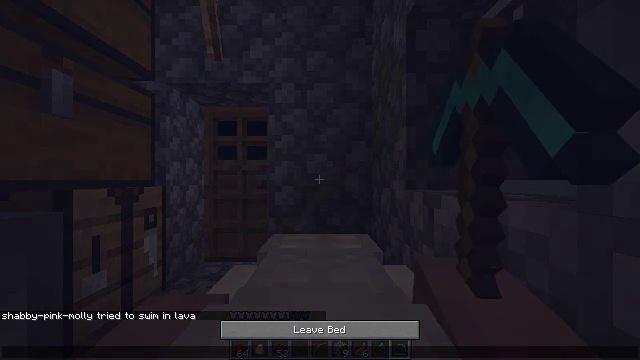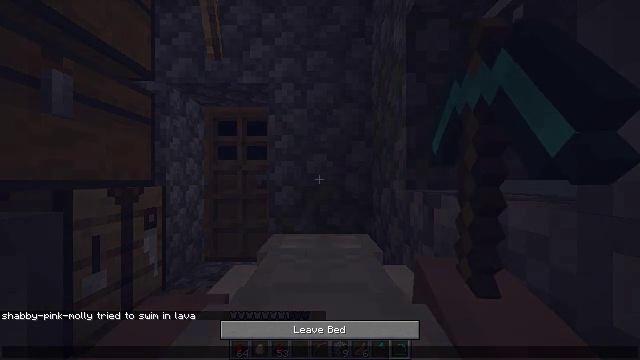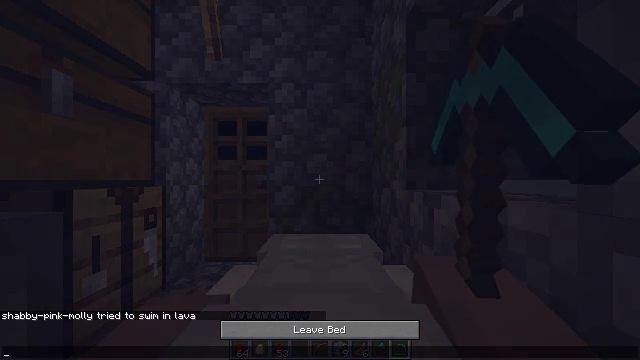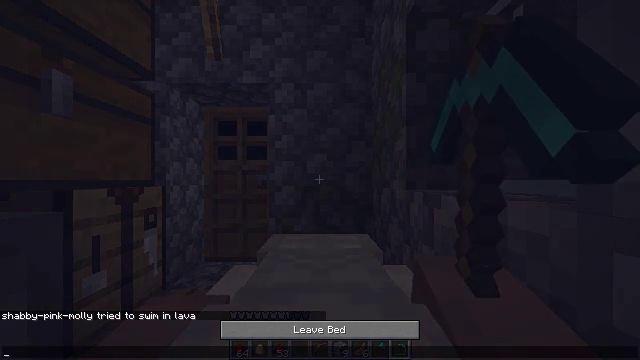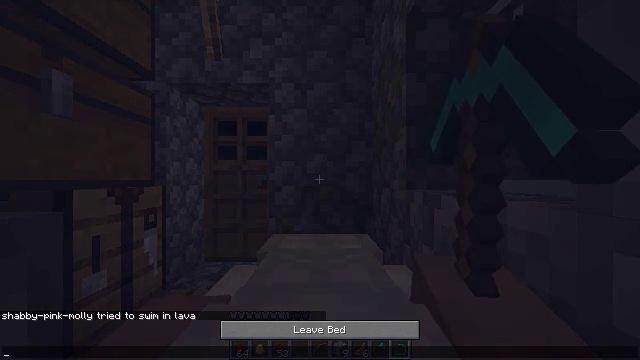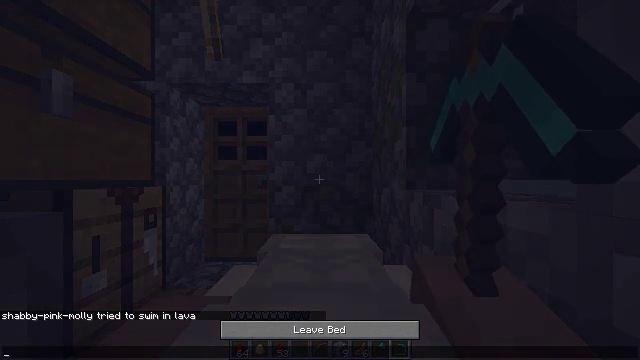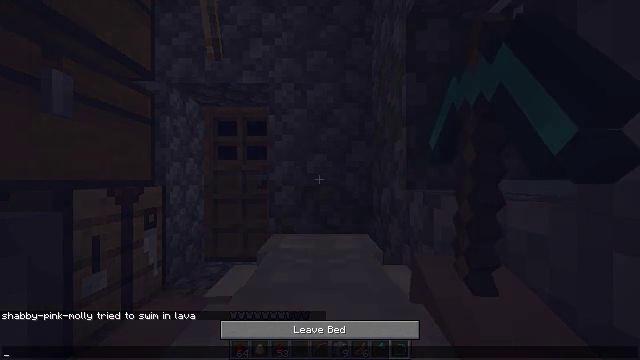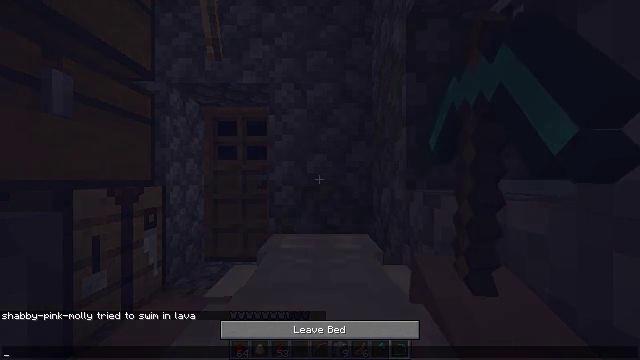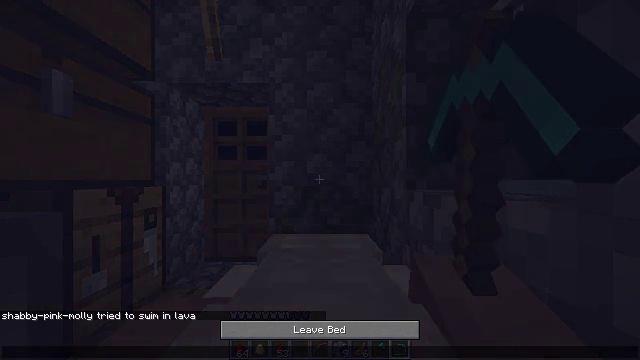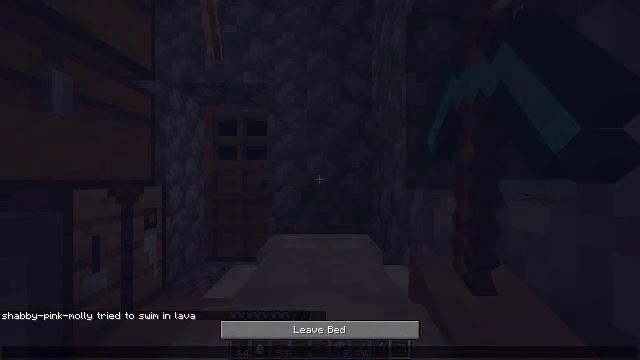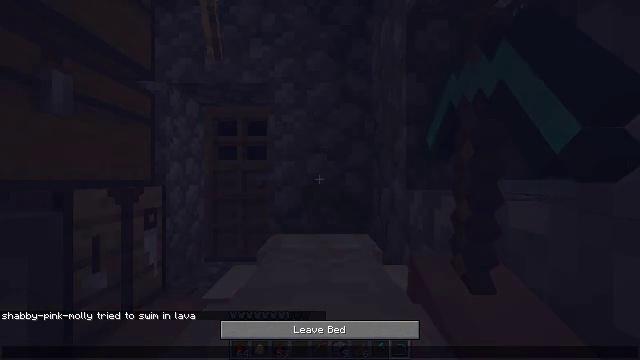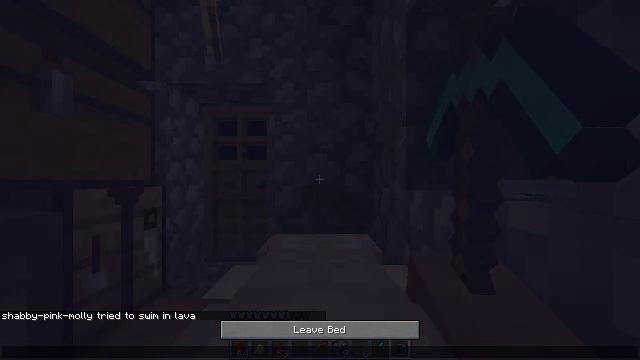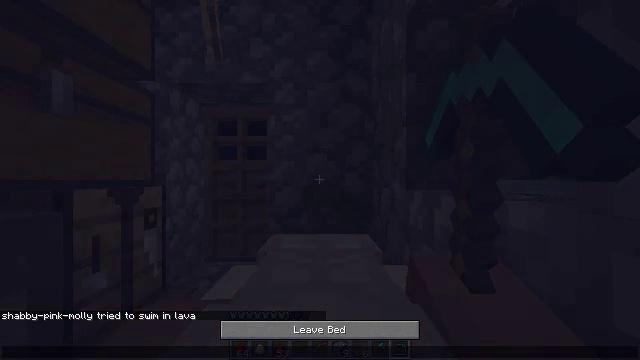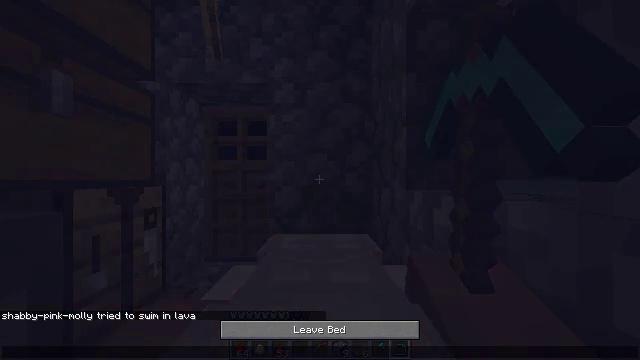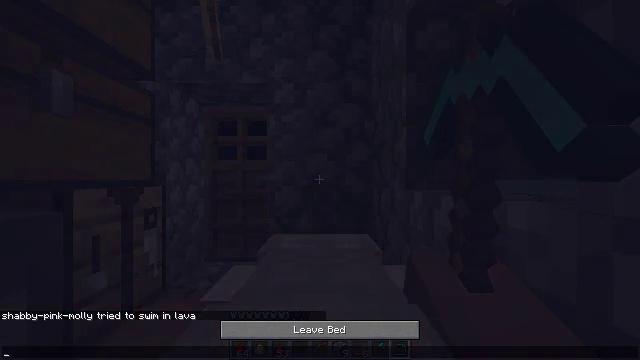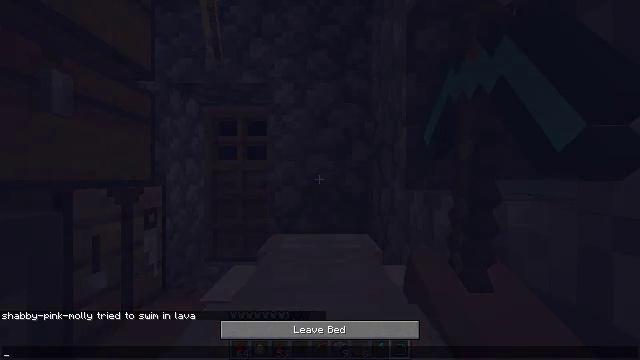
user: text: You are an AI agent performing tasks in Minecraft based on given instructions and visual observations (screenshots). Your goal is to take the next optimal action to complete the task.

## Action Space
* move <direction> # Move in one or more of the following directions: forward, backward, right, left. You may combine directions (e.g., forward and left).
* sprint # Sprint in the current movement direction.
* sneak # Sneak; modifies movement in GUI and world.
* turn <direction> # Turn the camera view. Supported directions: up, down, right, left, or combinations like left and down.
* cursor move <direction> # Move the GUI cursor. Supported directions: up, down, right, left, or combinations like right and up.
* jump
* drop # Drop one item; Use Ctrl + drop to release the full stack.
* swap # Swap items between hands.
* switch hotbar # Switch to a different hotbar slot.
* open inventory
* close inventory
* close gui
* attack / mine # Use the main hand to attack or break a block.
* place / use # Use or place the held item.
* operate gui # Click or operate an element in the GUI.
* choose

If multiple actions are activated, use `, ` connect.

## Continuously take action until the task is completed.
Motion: motion action
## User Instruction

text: Craft a dispenser.
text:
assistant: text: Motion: no_op
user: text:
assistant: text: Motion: no_op
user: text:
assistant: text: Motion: no_op
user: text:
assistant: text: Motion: no_op
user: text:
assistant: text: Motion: no_op
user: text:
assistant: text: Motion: no_op
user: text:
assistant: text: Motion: no_op
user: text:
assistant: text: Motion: no_op
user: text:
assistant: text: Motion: no_op
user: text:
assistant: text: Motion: no_op
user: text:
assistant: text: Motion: no_op
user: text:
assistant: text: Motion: no_op
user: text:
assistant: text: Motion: no_op
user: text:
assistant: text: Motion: no_op
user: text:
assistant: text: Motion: no_op
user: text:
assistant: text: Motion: no_op
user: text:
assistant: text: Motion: no_op
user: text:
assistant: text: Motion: no_op
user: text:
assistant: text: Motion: no_op
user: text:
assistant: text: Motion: close gui
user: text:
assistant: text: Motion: no_op
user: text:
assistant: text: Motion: no_op
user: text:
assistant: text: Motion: no_op
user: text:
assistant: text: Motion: no_op
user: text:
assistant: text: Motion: no_op
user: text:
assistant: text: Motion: no_op
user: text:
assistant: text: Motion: no_op
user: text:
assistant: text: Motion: no_op
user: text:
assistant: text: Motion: no_op
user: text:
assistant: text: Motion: no_op